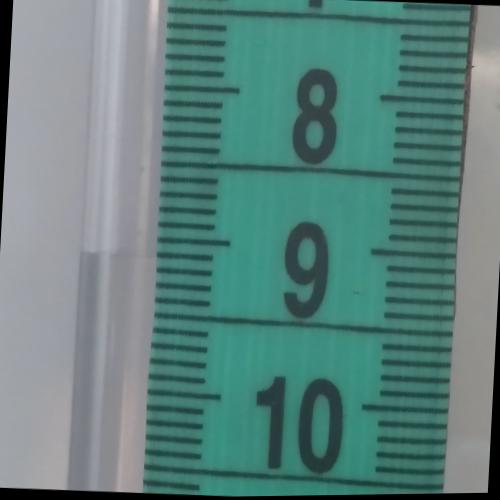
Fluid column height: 9.1 cm